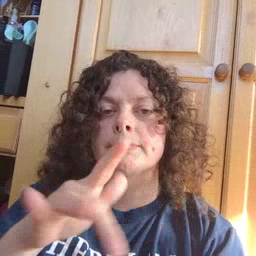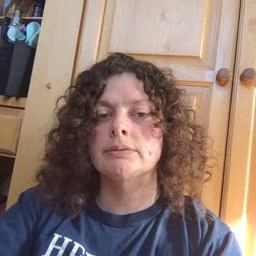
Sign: empty